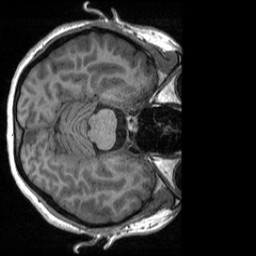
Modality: T1w
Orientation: axial
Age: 33
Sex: female
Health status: healthy
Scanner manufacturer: siemens
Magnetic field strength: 3 T
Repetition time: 2 s
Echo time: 0.00232 s